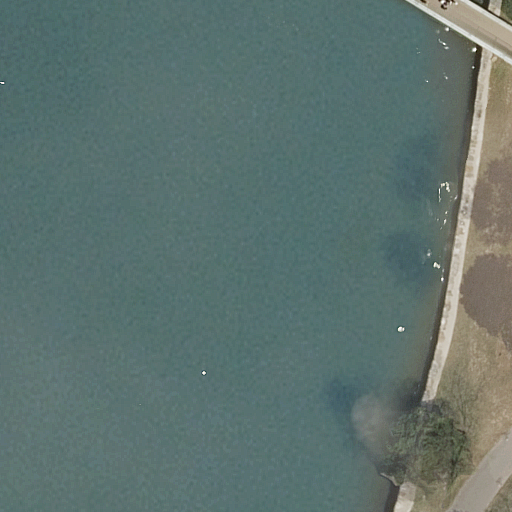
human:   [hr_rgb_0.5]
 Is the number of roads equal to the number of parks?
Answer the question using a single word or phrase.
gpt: no

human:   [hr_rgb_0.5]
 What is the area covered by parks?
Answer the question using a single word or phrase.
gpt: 8848m2

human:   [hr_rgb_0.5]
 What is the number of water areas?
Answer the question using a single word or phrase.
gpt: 1

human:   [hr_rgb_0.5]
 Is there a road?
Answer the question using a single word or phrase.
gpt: yes

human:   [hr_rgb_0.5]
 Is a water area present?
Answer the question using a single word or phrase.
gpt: yes

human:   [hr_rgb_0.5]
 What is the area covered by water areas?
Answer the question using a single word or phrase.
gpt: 9238m2

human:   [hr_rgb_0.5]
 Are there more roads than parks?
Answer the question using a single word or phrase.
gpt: yes

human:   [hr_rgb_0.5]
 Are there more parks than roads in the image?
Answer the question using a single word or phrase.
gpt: no

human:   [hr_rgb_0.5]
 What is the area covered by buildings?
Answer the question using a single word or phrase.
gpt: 0m2

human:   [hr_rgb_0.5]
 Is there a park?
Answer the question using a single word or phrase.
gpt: yes

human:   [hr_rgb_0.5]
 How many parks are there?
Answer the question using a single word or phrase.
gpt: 1

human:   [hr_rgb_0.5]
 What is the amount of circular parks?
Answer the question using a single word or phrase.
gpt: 0

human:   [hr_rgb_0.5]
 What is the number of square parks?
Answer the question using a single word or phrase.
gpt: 0

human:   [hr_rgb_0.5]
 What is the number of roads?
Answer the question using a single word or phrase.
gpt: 2

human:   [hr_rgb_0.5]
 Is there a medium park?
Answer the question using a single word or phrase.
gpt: no

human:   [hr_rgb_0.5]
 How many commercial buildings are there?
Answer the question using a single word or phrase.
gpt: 0

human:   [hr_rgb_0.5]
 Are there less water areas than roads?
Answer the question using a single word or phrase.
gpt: yes

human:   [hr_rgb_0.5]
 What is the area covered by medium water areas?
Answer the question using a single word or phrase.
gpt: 0m2

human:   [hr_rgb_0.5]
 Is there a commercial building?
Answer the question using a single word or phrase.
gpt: no

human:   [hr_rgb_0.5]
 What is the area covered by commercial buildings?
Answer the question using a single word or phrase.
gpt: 0m2

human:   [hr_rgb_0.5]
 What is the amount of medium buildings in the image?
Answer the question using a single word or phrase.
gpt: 0

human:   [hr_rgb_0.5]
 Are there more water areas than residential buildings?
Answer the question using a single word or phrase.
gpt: yes

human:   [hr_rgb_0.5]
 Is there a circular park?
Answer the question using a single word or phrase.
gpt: no

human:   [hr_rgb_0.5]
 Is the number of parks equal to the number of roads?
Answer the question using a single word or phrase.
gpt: no

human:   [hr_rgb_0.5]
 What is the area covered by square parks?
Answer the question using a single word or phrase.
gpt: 0m2

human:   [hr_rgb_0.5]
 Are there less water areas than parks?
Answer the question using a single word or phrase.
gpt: no

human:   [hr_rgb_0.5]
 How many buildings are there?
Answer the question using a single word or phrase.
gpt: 0

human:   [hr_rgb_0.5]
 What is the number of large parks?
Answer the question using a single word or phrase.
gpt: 1

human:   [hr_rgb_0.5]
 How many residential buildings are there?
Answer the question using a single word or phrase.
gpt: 0

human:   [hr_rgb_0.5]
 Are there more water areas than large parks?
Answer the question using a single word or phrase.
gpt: no

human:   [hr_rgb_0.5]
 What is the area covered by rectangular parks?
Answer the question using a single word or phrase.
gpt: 8848m2

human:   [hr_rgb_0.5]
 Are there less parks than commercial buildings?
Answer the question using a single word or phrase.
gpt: no

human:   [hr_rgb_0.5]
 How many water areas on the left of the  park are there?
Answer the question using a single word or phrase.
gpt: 1

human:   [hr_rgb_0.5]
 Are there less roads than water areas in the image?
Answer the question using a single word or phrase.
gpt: no

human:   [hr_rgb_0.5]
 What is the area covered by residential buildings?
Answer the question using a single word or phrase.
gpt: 0m2

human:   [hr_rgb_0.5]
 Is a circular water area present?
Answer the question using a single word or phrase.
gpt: no

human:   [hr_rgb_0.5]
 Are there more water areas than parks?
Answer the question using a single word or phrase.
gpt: no

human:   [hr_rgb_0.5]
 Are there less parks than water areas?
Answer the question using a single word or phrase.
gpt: no

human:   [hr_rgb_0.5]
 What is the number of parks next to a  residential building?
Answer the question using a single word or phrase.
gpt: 0

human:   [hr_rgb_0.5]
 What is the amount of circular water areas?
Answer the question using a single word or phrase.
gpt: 0

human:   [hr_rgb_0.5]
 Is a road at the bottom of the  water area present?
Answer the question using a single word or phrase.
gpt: yes

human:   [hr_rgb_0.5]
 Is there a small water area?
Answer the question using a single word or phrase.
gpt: no

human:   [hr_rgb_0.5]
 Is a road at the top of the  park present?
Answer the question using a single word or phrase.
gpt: no

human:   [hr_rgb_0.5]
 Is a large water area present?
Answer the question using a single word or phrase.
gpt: yes

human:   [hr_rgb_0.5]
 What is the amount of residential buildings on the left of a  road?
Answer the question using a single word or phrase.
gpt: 0

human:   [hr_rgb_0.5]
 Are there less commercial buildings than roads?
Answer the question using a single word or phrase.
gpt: yes

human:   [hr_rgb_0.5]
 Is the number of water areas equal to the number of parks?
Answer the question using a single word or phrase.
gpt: yes

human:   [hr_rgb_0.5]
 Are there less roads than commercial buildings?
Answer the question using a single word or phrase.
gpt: no

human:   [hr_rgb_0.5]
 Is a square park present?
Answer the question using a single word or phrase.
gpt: no

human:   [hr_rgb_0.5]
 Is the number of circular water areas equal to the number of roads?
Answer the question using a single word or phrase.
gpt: no

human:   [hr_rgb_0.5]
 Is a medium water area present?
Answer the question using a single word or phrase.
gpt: no

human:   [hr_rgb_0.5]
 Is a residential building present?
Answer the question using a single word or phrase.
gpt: no

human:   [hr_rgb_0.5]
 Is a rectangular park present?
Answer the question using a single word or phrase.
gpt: yes

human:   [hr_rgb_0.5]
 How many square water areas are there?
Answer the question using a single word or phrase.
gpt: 0

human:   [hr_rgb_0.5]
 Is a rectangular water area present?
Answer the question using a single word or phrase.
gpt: yes

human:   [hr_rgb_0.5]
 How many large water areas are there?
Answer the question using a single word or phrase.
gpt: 1

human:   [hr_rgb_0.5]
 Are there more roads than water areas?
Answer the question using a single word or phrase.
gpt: yes

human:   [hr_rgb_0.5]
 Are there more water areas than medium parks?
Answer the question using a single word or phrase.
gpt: yes

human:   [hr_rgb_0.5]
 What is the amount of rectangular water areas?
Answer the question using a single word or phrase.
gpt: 1

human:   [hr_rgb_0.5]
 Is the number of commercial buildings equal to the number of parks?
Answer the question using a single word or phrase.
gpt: no

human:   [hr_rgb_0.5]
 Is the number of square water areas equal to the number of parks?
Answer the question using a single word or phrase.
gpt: no

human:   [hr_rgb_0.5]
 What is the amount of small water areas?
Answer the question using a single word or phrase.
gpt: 0

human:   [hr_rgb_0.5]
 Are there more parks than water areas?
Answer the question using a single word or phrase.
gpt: no

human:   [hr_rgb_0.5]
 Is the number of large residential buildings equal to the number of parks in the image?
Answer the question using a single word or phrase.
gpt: no